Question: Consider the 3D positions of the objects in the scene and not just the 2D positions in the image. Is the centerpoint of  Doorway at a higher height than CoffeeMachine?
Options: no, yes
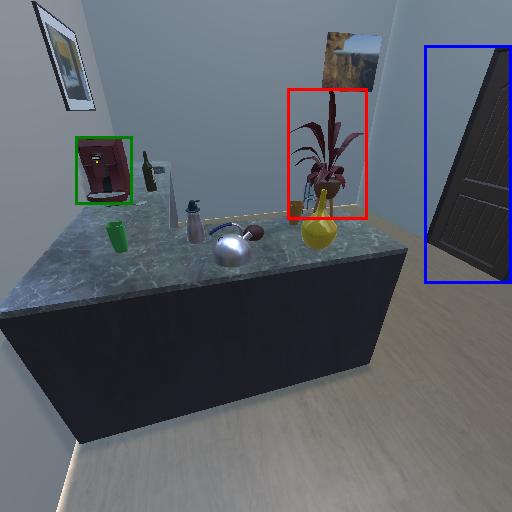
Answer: no